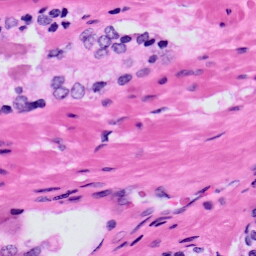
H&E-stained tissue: Prostate